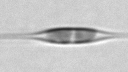
Label: Cylindrotheca